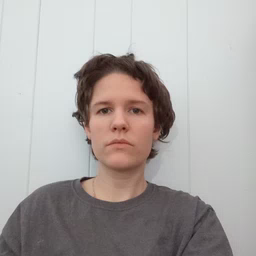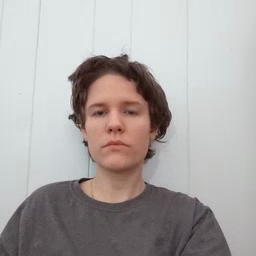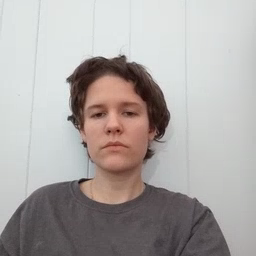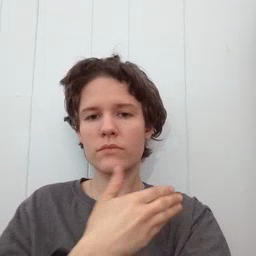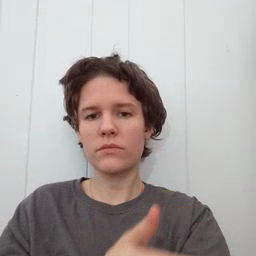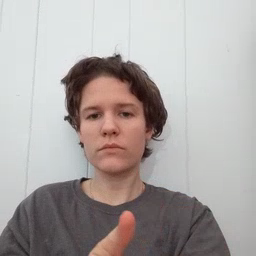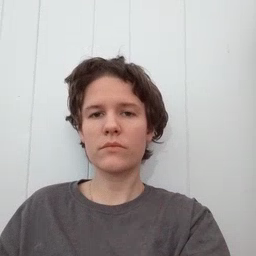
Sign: arm